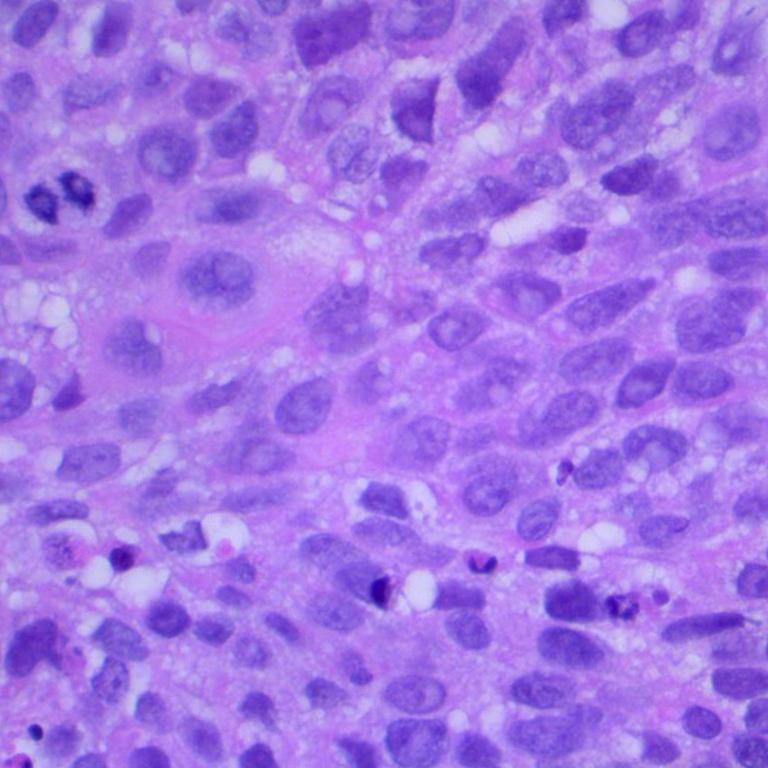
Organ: lung
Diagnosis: squamous carcinomas